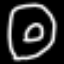
Label: donut